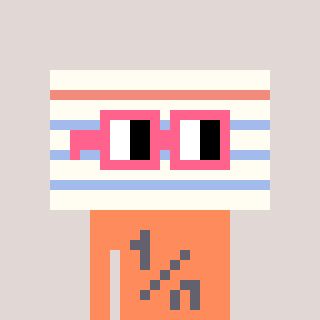
a pixel art character with square pink glasses, a empty notebook page-shaped head and a peachy-colored body on a warm background